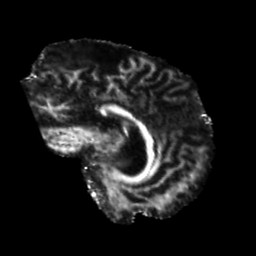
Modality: FA
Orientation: sagittal
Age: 43
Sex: male
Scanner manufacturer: siemens
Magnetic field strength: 3 T
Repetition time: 5.25 s
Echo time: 0.08 s